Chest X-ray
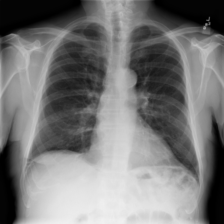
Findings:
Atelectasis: negative
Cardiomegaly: negative
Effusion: negative
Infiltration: negative
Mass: negative
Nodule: negative
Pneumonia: negative
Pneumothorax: negative
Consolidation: negative
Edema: negative
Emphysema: negative
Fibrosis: negative
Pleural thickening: negative
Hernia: negative